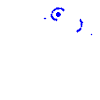
Particle: electron